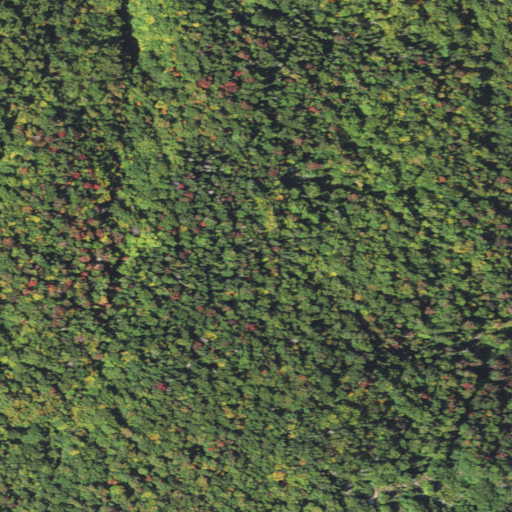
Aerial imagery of mountain in New Hampshire named Sentinel Mountain containing mixed forest, deciduous forest, and shrub